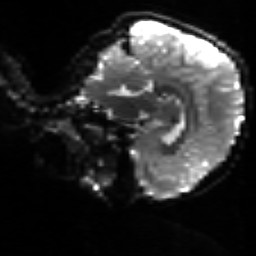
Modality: sbref
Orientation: sagittal
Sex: male
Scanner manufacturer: siemens
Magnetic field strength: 3 T
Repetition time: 5 s
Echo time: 0.071 s